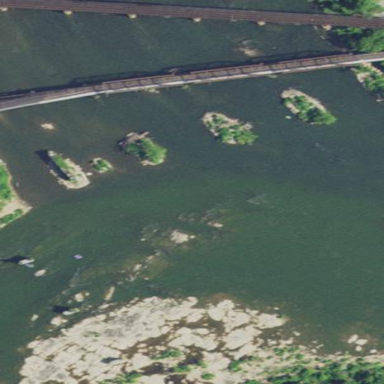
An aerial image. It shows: Historic site featuring the ruins of railroad bridge.